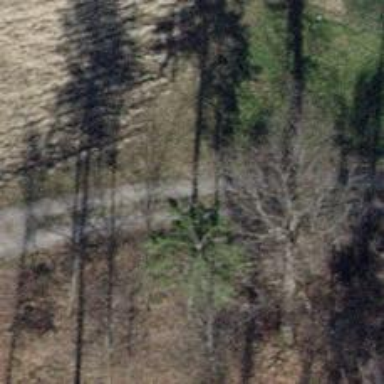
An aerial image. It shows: Path covered in grass.